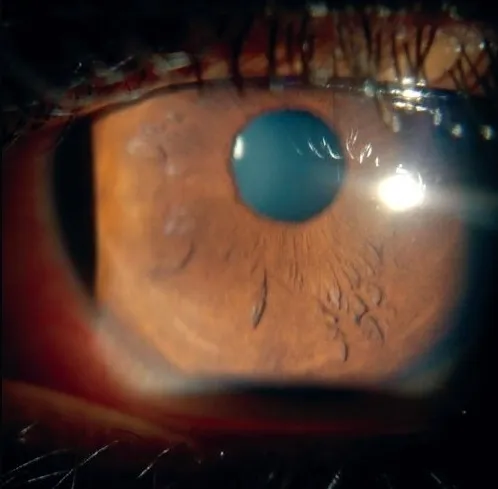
Slit-lamp photograph of the right eye in diffuse illumination showing disappearance of the corneal lesions following treatment (X 1).
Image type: ophthalmic_imaging (slit_lamp_photograph)